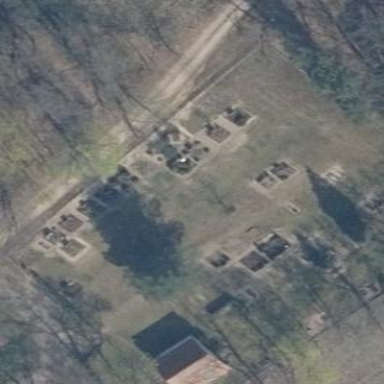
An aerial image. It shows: Cemetery.